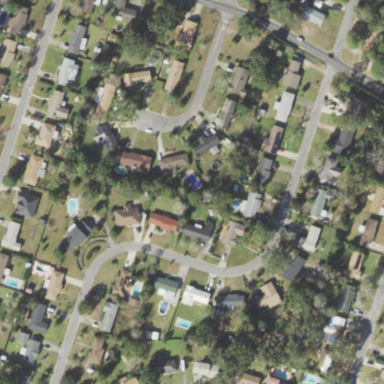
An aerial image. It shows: Residential area composed of single-family homes.